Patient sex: F
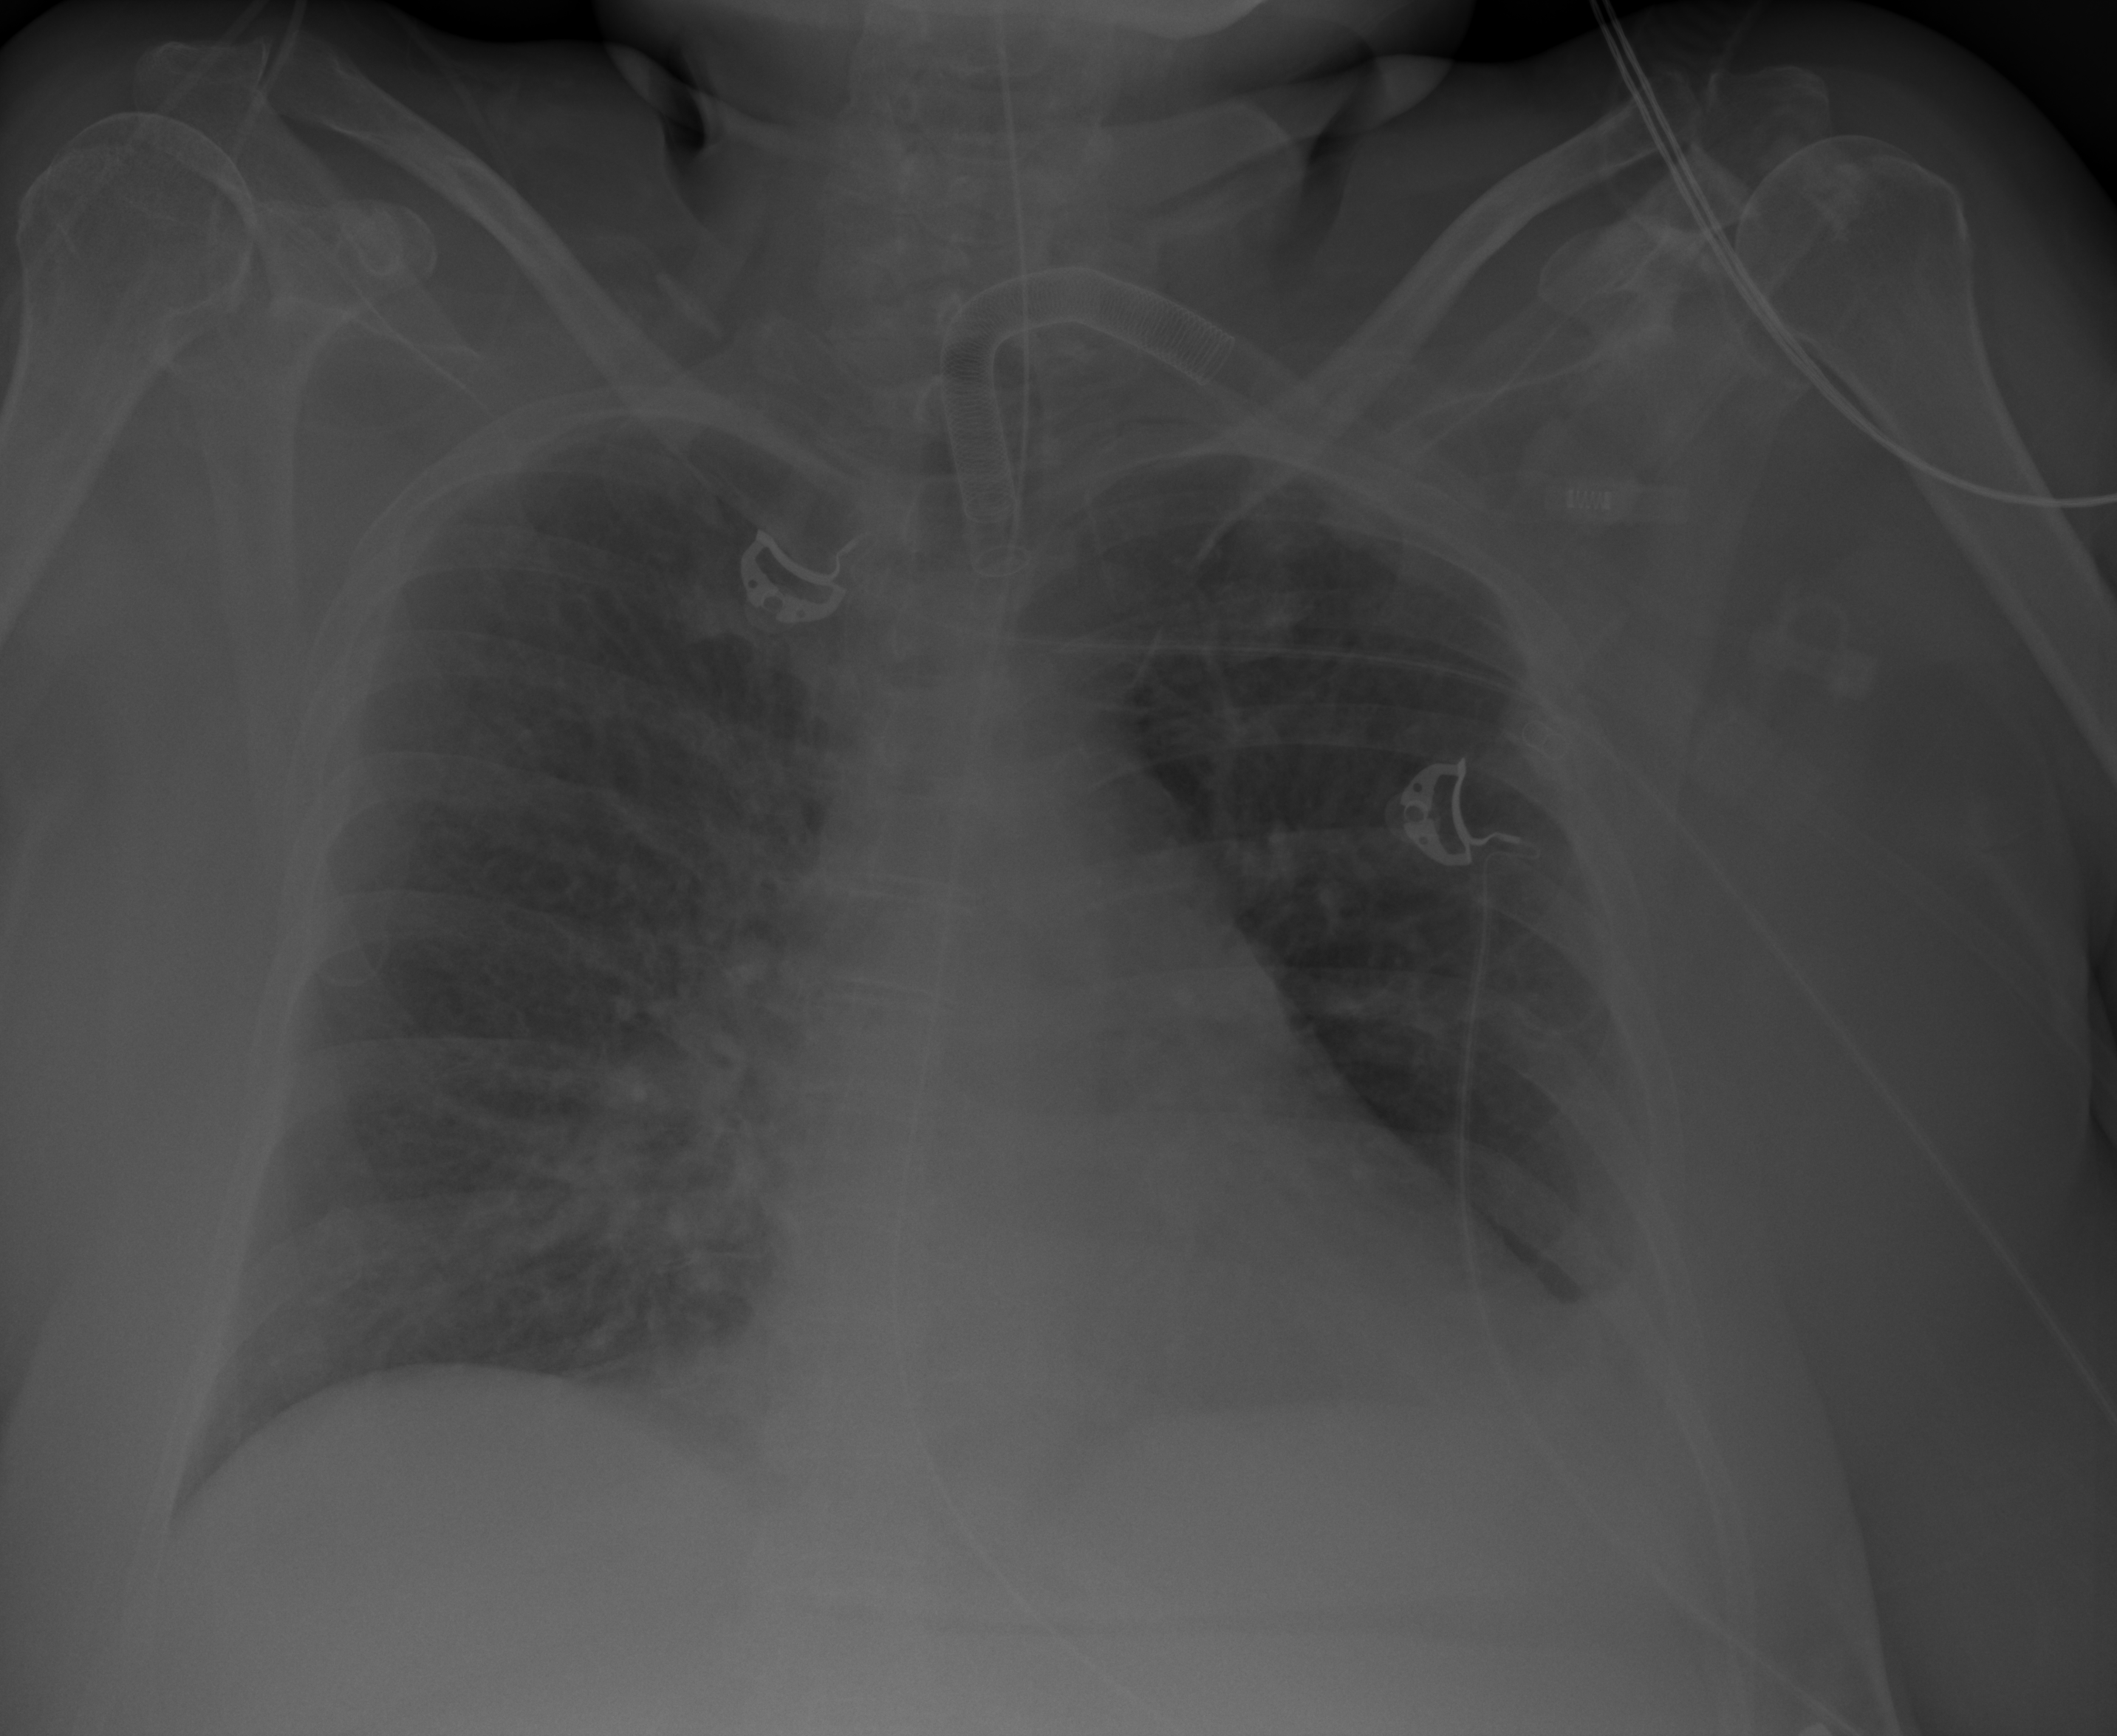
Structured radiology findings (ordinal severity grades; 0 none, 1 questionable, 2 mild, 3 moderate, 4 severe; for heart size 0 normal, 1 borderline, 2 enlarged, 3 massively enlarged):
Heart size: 2
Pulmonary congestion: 2
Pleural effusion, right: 0
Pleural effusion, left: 3
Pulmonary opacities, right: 2
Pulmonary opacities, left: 2
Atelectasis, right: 2
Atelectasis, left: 2